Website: bh-photo
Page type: payment
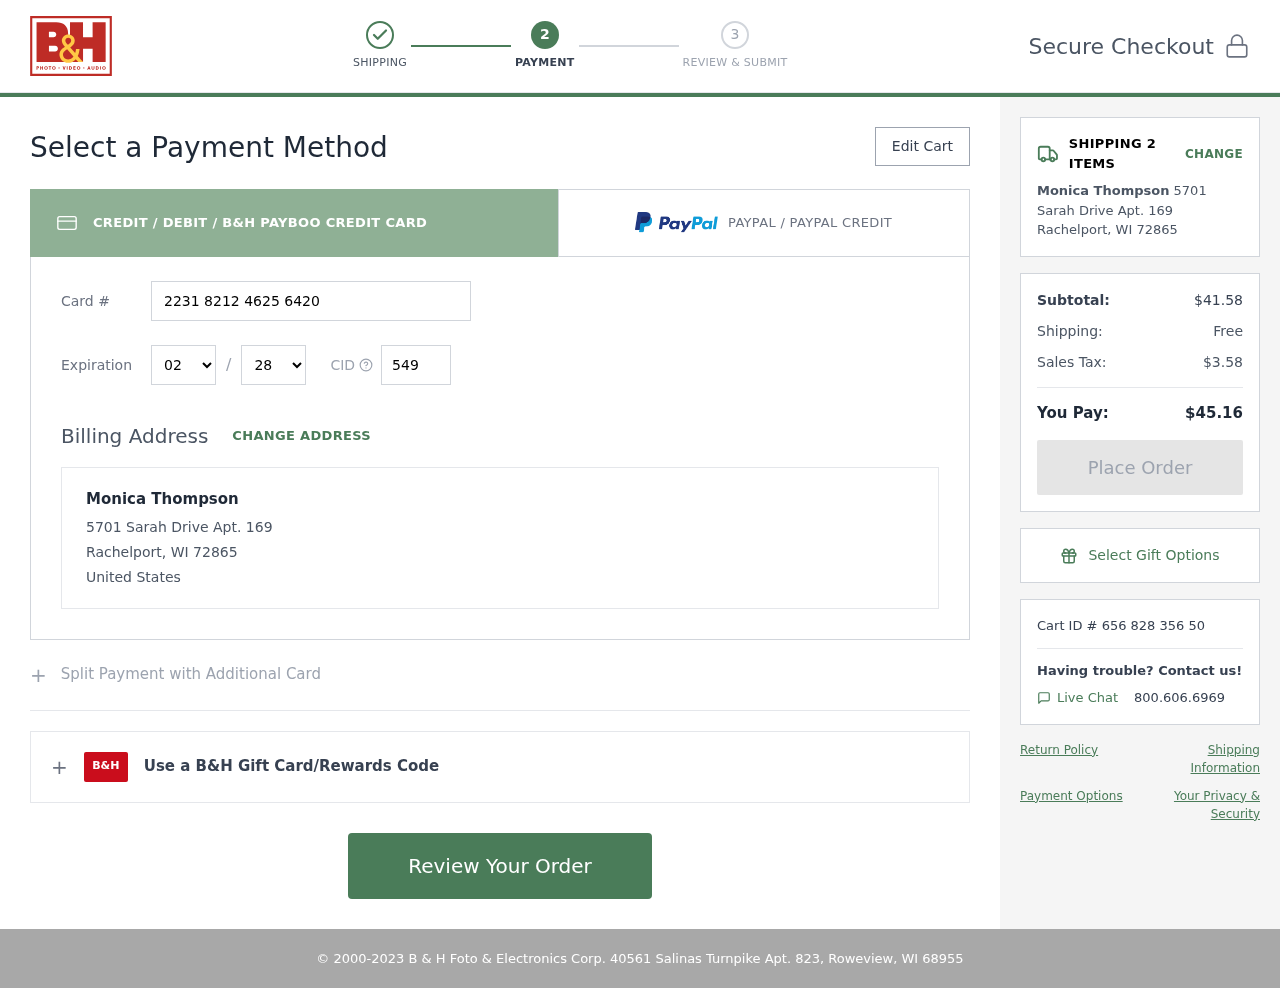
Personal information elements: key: PII_CARD_CVV
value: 549
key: PII_CARD_EXPIRY_MONTH
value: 02
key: PII_CARD_EXPIRY_YEAR
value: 28
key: PII_CARD_NUMBER
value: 2231 8212 4625 6420
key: PII_CITY_STATE_ZIP
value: Rachelport, WI 72865
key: PII_COUNTRY
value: United States
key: PII_FULLNAME
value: Monica Thompson
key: PII_STREET
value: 5701 Sarah Drive Apt. 169
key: PII_FULLNAME2
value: Monica Thompson
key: PII_CITY
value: Rachelport
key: PII_STATE_ABBR
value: WI
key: PII_POSTCODE
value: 72865
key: PII_POSTCODE_FULL
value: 72865
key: PII_CITY_STATE
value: Rachelport, WI
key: PII_POSTCODE_NUMERIC
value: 72865
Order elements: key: ORDER_NUM_ITEMS
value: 2
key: ORDER_SUBTOTAL
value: $41.58
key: ORDER_SHIPPING_COST
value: Free
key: ORDER_TAX
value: $3.58
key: ORDER_TOTAL
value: $45.16
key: ORDER_ID
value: Cart ID # 656 828 356 50